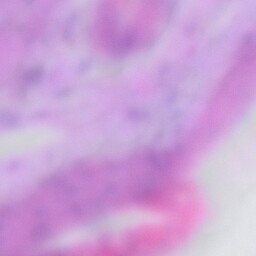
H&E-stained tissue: Cervix